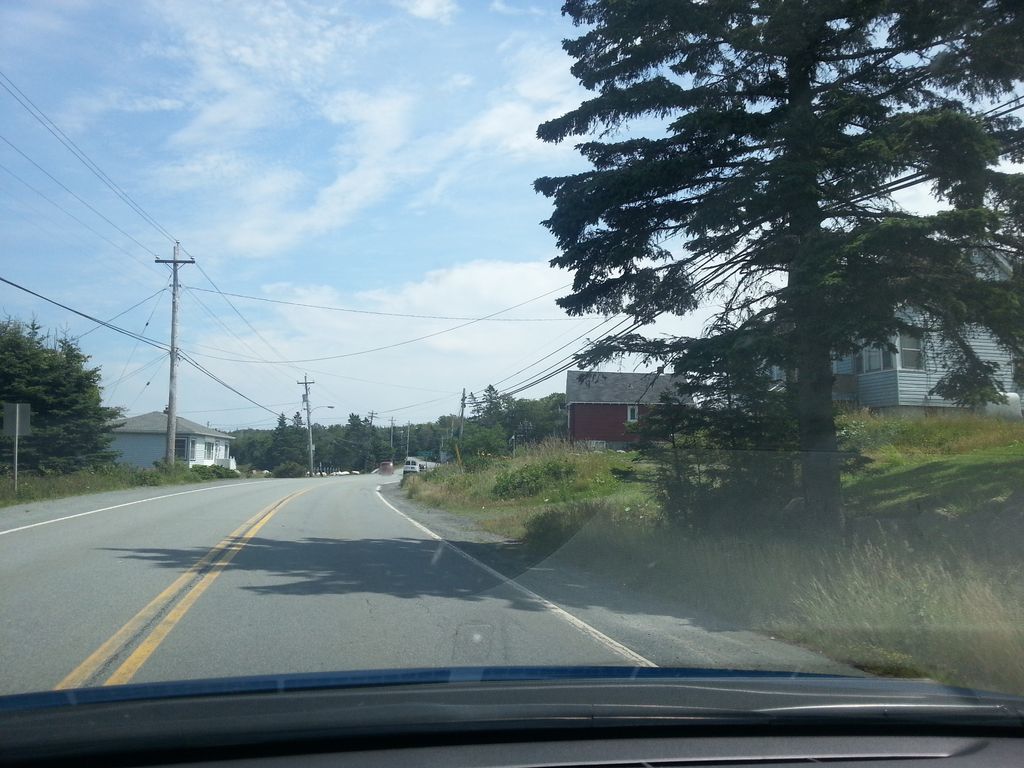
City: halifax